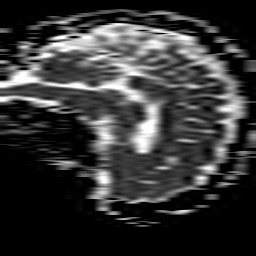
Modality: ADC
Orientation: sagittal
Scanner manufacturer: philips
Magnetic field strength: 1.5 T
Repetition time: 3.641 s
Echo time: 0.09255 s